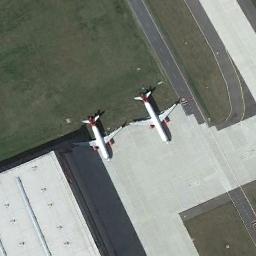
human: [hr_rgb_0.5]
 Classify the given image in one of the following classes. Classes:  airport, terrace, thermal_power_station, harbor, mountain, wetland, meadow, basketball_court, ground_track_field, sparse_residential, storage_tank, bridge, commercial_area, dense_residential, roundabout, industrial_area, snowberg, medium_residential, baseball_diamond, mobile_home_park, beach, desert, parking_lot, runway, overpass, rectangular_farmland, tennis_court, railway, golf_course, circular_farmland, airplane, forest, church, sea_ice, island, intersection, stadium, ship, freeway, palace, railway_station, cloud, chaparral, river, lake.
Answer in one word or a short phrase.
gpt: airplane